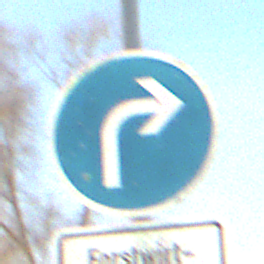
Verkehrszeichen: VorgeschriebeneFahrtrichtungRechts
Zusatzzeichen unten: BesondereFahrzeugeUndTransportgueter7
Umgebung: Outdoor, Suburban
Tageszeit: MorningAfternoon
Wetter: PartlyCloudy
Licht: Natural
Jahreszeit: NotSpecified
Kontrast: HighContrast